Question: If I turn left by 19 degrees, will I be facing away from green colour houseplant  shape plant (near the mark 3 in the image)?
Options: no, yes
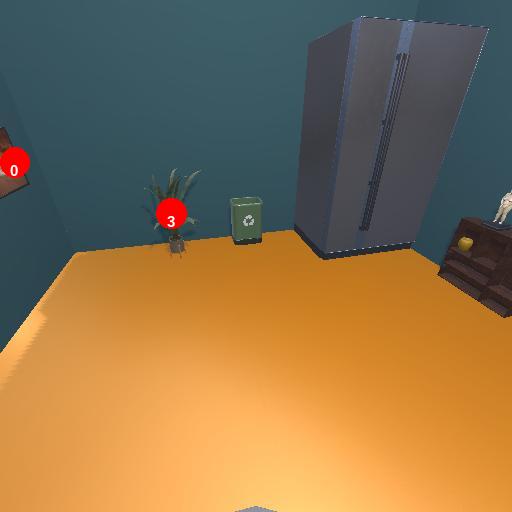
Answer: no